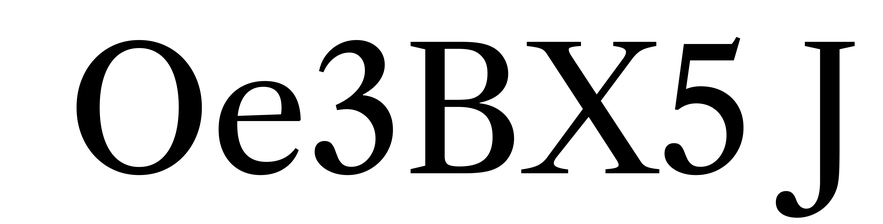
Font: LibreCaslonText_Regular